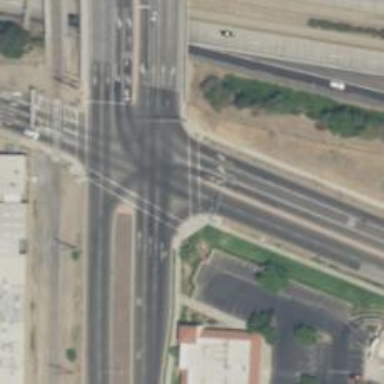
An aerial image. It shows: Crossing with line markings on the road.